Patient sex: M
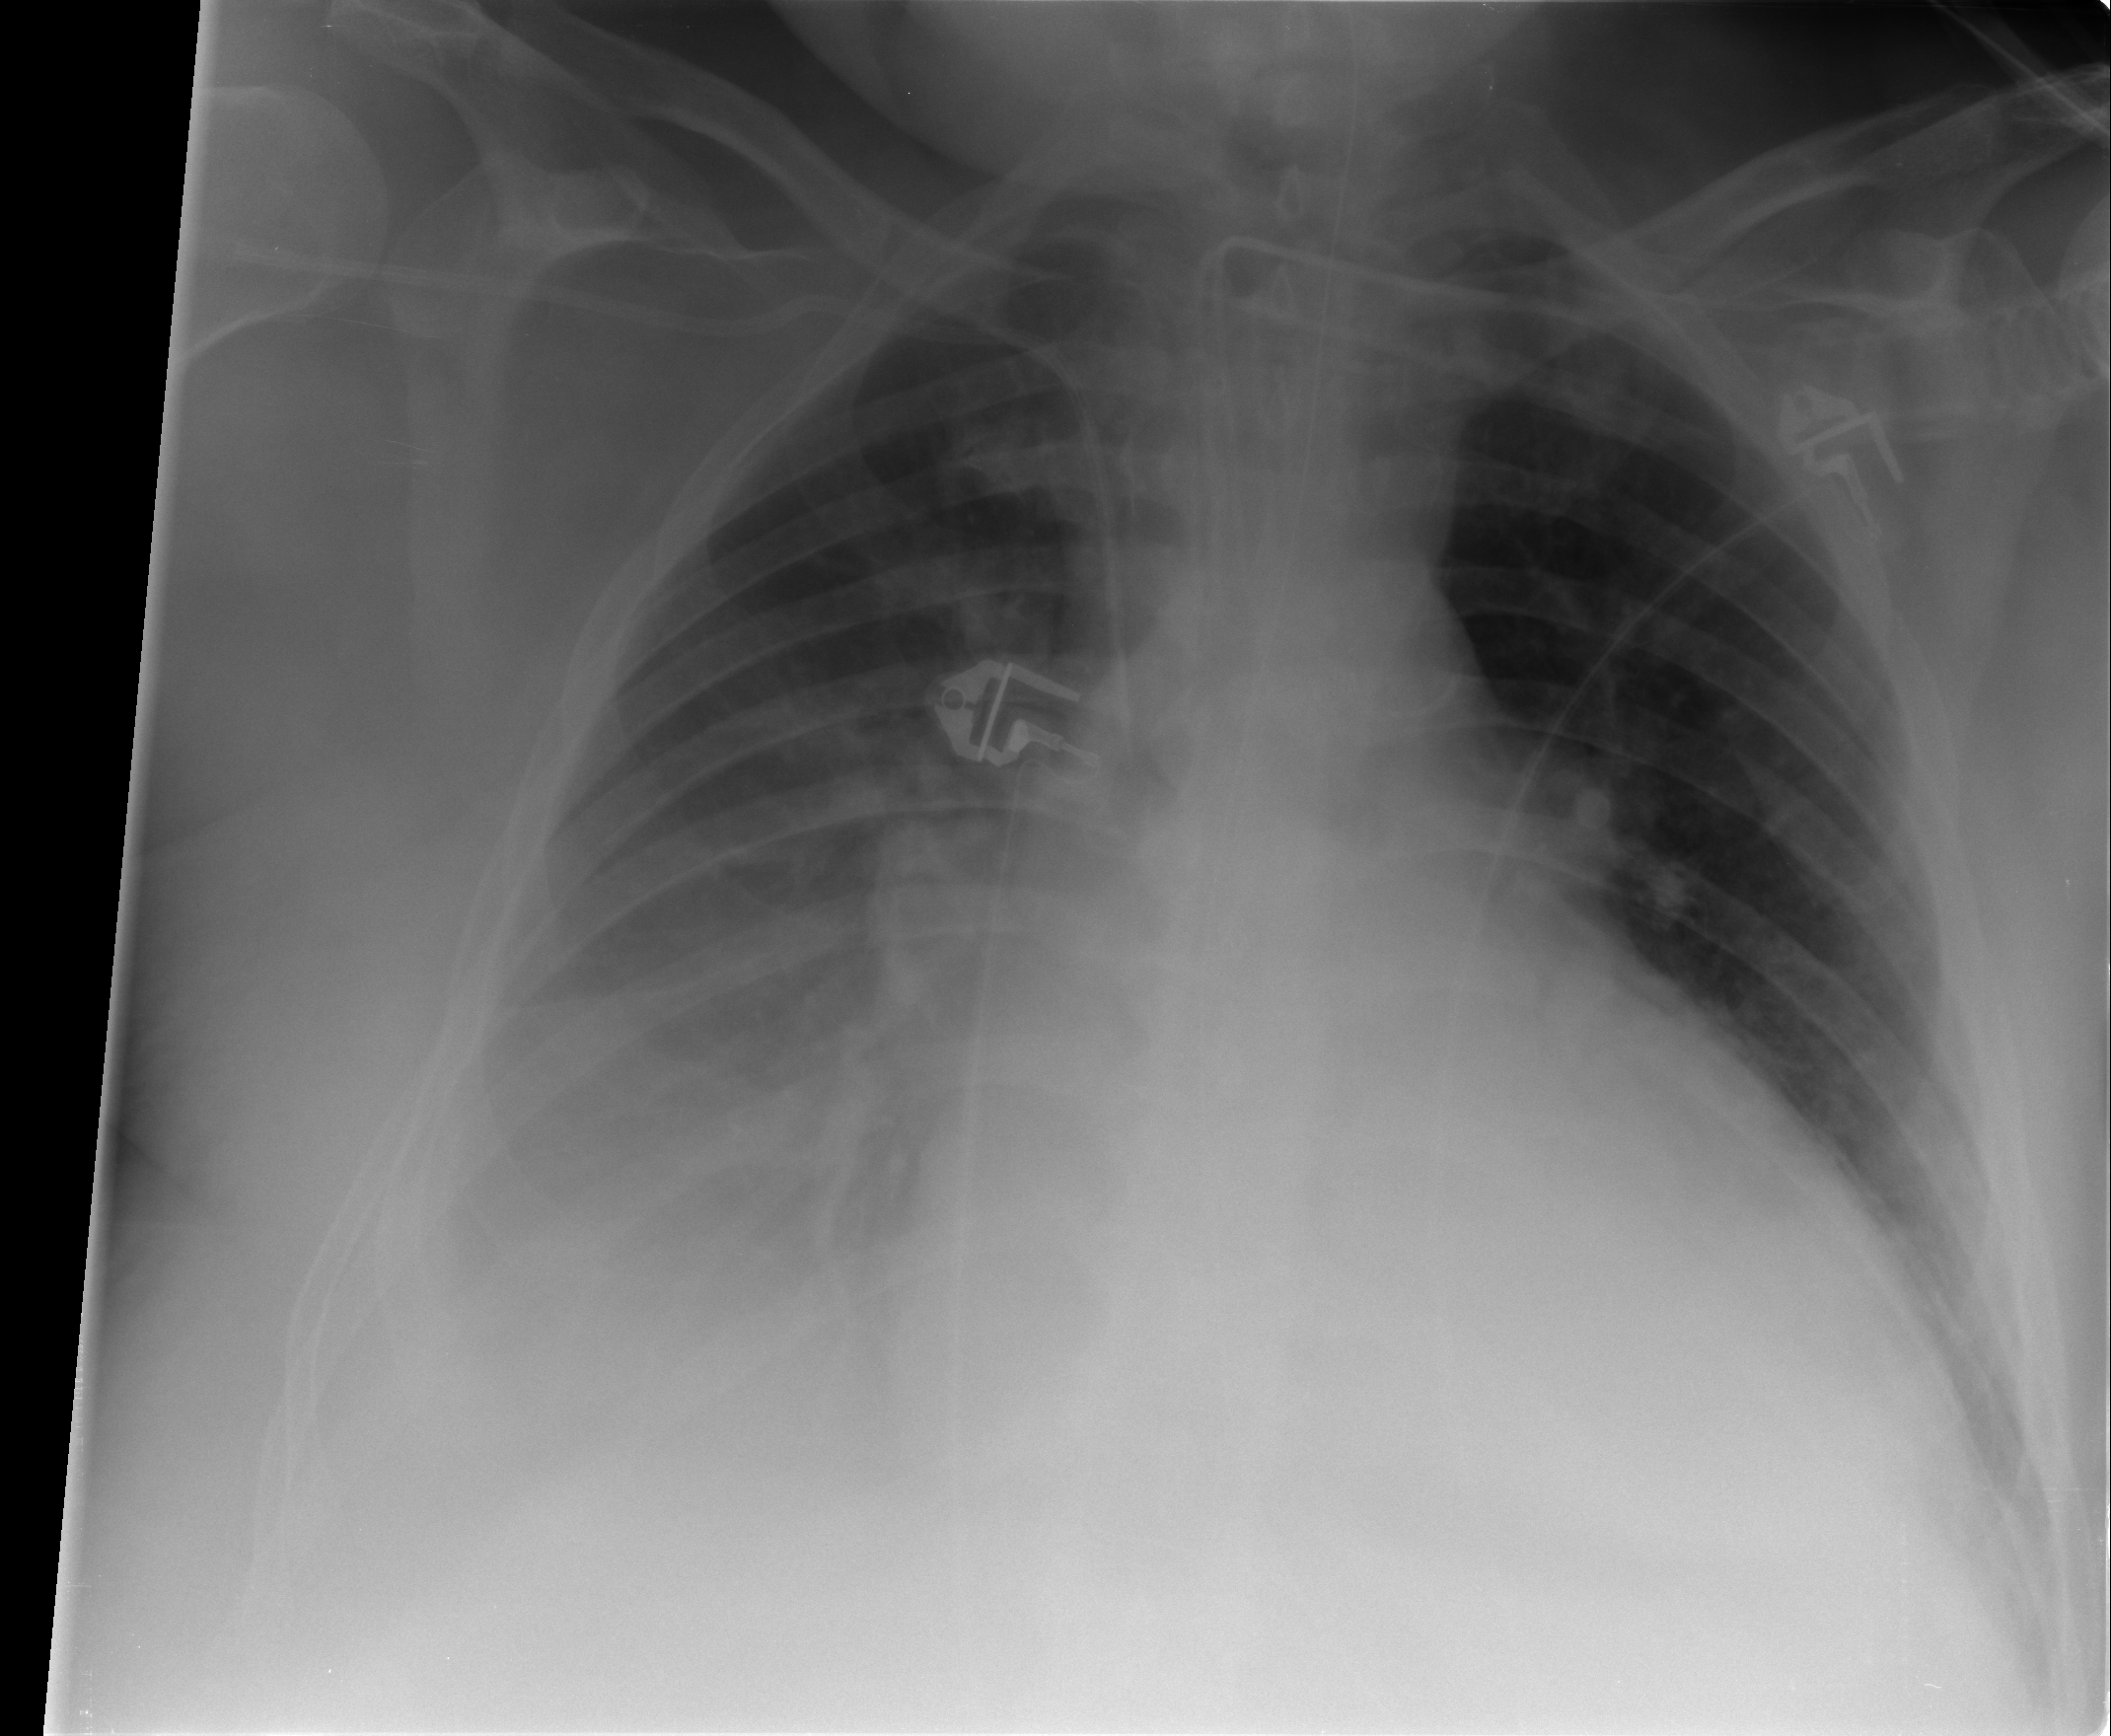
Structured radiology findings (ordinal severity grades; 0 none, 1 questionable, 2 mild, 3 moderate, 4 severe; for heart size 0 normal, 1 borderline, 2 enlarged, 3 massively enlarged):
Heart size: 3
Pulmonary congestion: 2
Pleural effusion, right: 3
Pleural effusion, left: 2
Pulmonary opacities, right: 2
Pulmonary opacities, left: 0
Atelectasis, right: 2
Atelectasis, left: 0